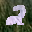
Label: 2